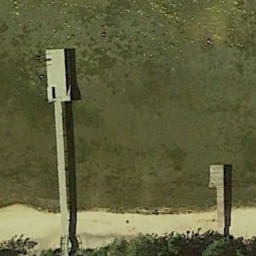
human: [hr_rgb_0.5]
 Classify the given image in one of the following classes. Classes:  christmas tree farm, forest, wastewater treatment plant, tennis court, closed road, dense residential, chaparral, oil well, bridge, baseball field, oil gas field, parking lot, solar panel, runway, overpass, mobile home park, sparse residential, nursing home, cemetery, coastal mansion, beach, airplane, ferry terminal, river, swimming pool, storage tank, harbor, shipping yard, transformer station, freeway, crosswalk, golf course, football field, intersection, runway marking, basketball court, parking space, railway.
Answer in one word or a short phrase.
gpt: ferry terminal